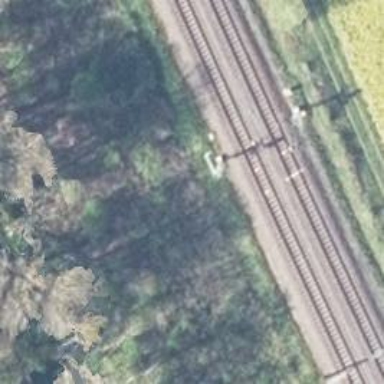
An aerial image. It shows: Railway signal with block marker for train protection.